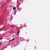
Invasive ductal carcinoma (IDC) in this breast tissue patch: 0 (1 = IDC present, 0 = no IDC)